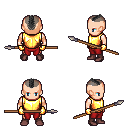
a pixel art fantasy rpg character, male body template, human, light skin, gold chest armor, red pants, gray short mohawk hairstyle, gold gloves, maroon shoes, spear, four views (front, back, left, right), 2x2 character sprite sheet, small pixel art, hard edges, no anti-aliasing